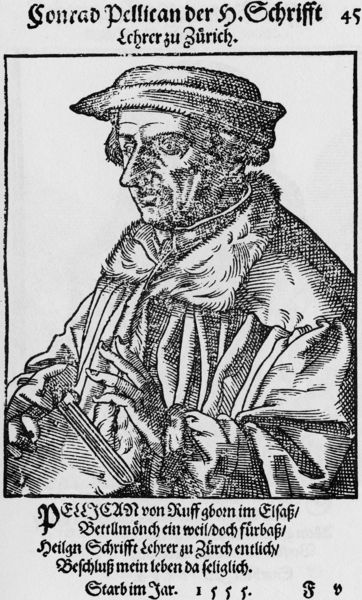
Titel: Bildnis des Conrad Pellican
Künstler: Tobias Stimmer
Institution: (Seriendruck)
Schlagwörter: hand, mann, umhang, weiß, finger, geste, haar, hut, mund, nase, ohr, profil, schwarz, stirn, blick, alt, kappe, mütze, augen, bibel, falten, kragen, mensch, pelz, rahmen, tod, bildnis, holland, hände, niederlande, portrait, porträt, kirche, geistlicher, gewand, haare, mantel, brustbild, renaissance, schulter, fell, holzschnitt, schrift, lehrer, bischof, inschrift, deutsch, buch, druck, schraffur, radierung, stich, seite, text, buchstaben, überschrift, stand, pelikan, pelzkragen, pfarrer, fingernägel, mittelalter, erhoben, priester, gelehrter, dürer, stiche, kupferstich, heilige schrift, zürich, kuperstich, protrait, seriendruck, beschluss, theologe, bettelmönch, dreiviertel profil, zwingli, spitznase, conrad, starb, lange finger, konrad, elsaß, 1555, spizu, conrad pellican, rüich, lehrer zu zürich, pellican, bettelmöch